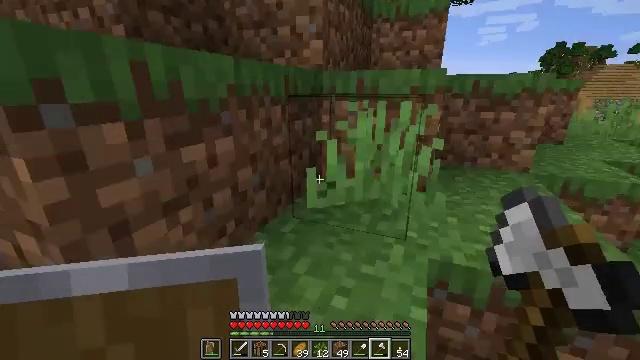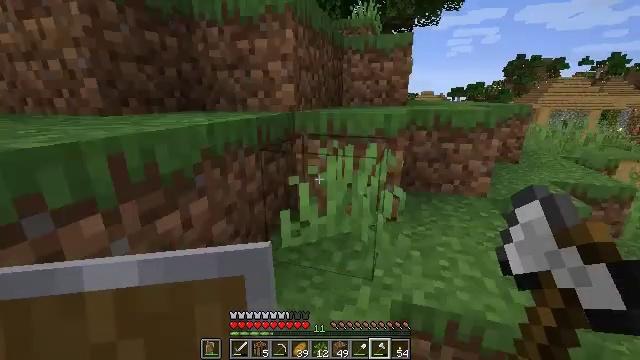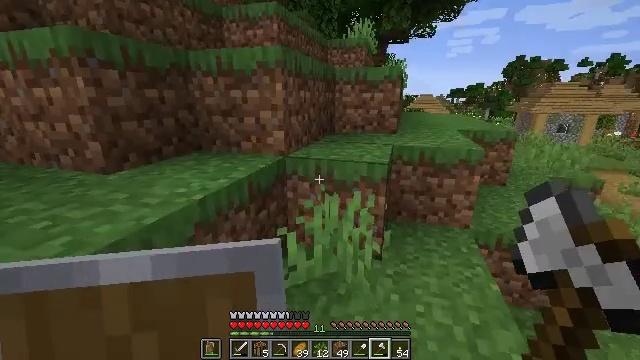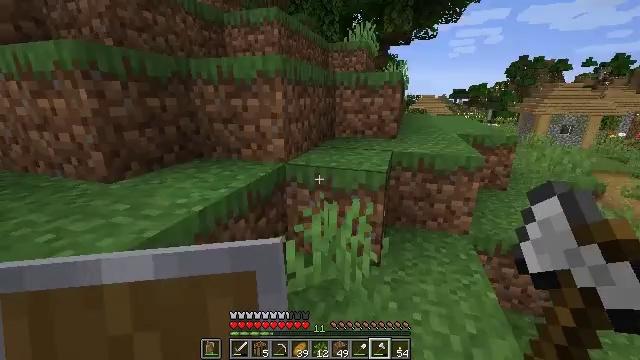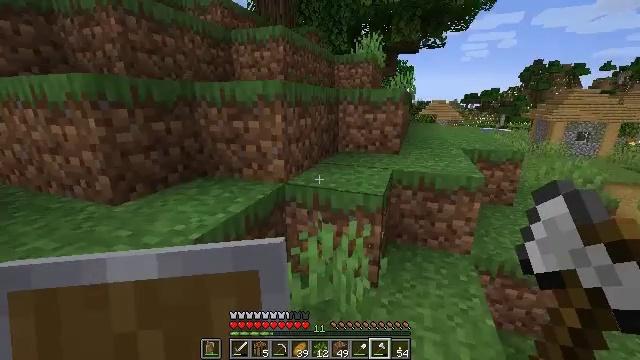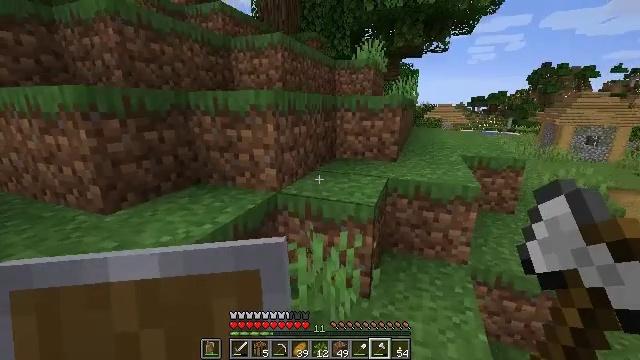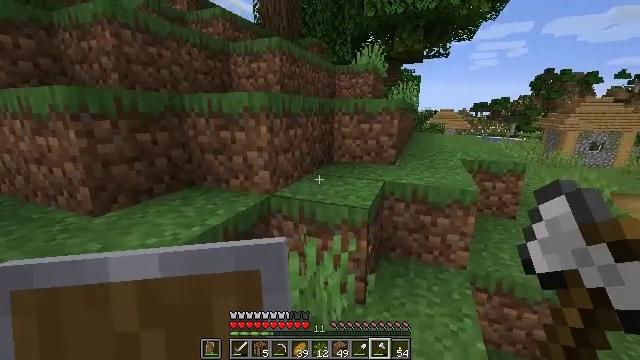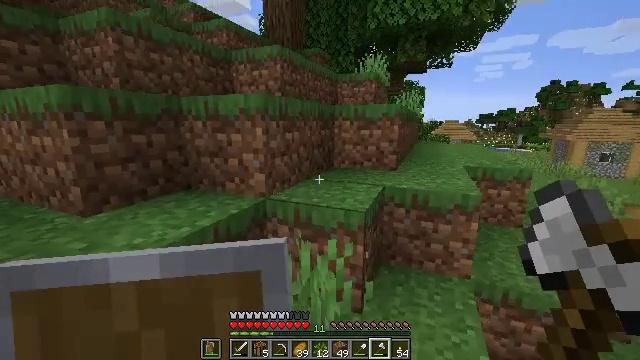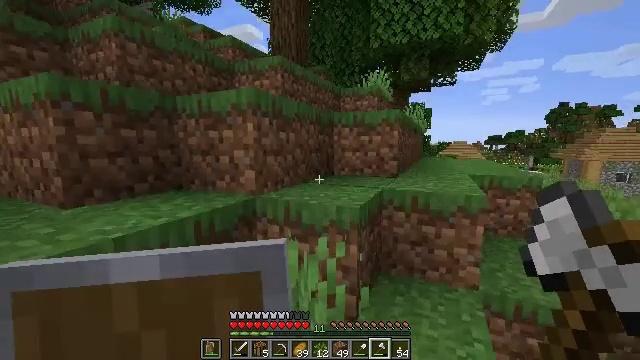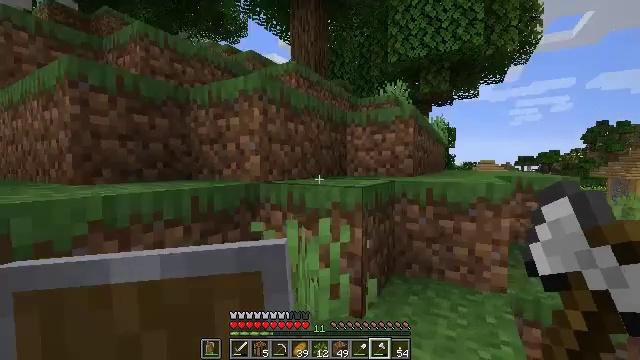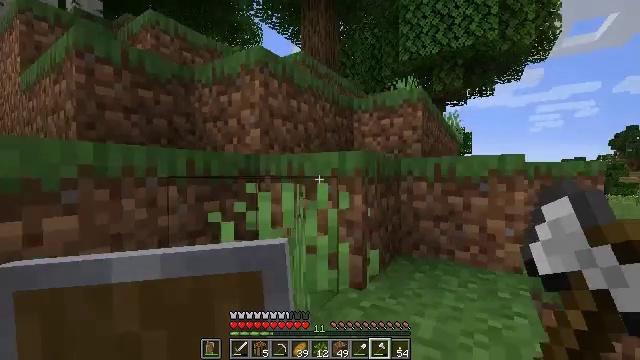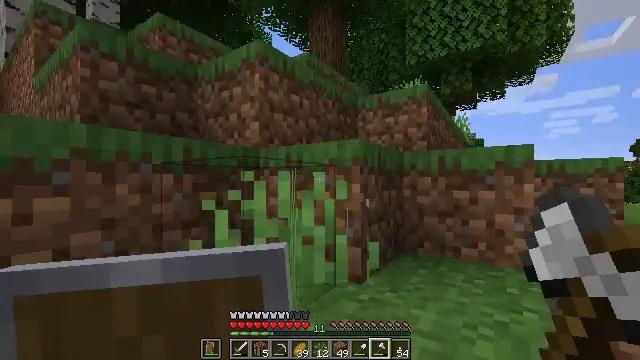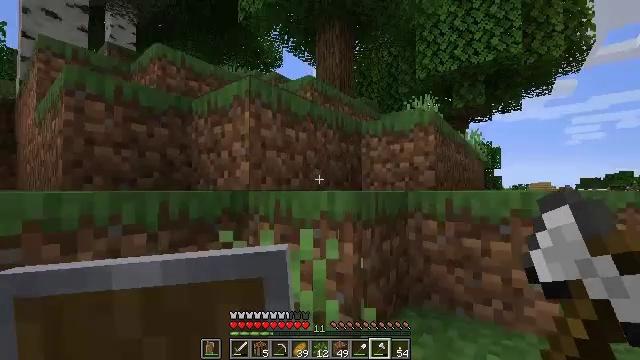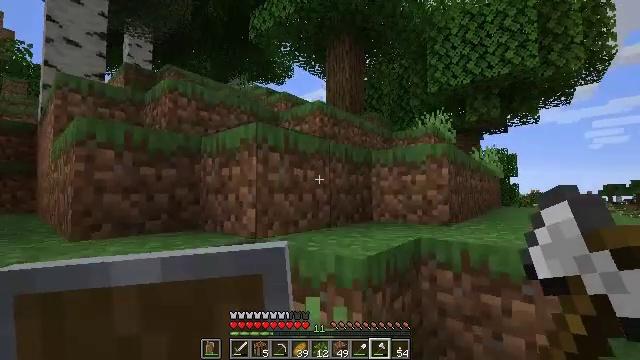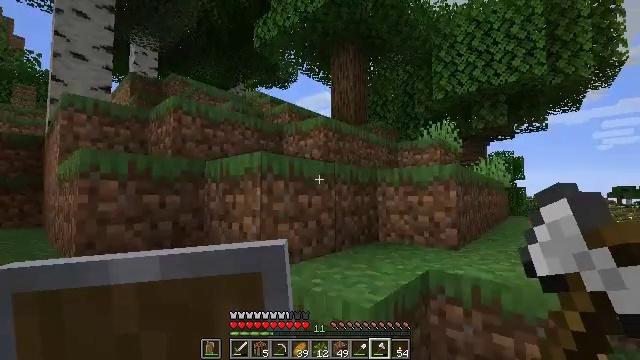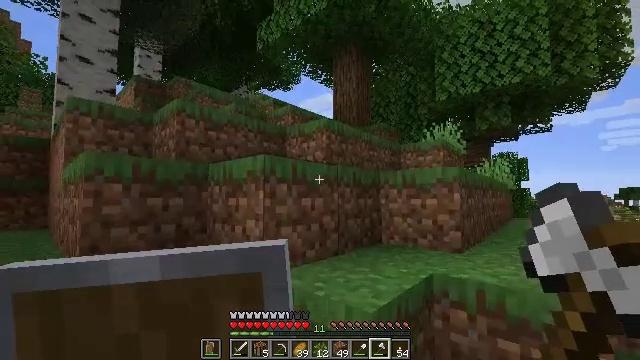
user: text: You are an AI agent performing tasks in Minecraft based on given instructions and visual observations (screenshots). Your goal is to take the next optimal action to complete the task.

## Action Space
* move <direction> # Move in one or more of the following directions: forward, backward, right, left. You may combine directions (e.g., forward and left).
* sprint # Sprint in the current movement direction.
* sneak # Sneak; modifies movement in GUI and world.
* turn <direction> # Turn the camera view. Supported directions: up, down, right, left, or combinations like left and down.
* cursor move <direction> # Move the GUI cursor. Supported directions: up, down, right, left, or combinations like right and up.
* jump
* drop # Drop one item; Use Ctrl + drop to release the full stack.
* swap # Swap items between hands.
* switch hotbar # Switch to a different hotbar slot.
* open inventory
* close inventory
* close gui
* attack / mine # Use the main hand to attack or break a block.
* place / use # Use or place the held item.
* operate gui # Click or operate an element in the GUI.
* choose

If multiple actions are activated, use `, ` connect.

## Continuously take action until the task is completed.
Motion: motion action
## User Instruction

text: Create an oak sign using the crafting table.
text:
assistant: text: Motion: move right, turn right and up, jump
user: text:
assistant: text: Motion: move forward and move right, jump
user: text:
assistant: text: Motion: move forward and move right, jump
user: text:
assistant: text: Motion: move forward and move right, turn left, jump
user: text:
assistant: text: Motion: move forward and move right, turn left
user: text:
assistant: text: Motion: move forward and move right, turn up
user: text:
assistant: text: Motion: move forward and move right, turn left and up
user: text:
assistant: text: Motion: move forward and move right, turn left and up
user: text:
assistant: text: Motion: move forward and move right, turn left and up, jump
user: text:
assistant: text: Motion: move forward and move right, turn left and up, jump
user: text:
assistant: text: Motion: move forward, turn left and up, jump
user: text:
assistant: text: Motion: move forward, turn left and up, jump
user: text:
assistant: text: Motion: move forward, turn left and up, jump
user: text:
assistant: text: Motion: move forward, jump
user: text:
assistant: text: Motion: move forward, jump
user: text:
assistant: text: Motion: move forward
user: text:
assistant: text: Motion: move forward
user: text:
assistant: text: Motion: move forward
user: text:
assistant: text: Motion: move forward, jump
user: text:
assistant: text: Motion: move forward, jump
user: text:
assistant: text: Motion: move forward, turn left and down, jump
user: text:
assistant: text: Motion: move forward, turn left and down, jump
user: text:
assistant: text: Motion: move forward, turn left and down, jump
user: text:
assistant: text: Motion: move forward, jump
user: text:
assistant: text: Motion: move forward
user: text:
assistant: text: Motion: move forward, turn left
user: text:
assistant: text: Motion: move forward, turn left, jump
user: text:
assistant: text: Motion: move forward, turn left and down, jump
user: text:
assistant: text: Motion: move forward, turn left and down, jump
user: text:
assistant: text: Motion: move forward, turn left, jump